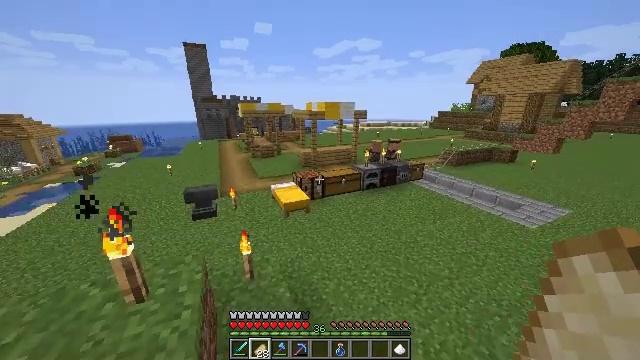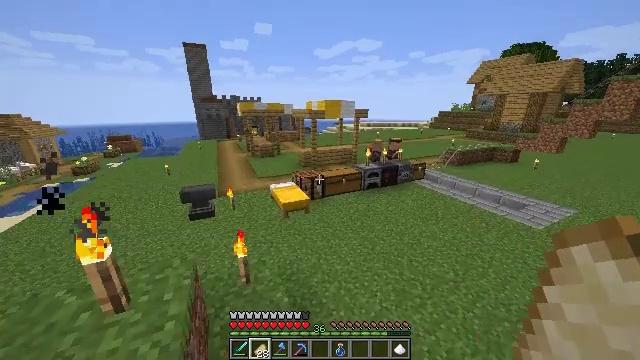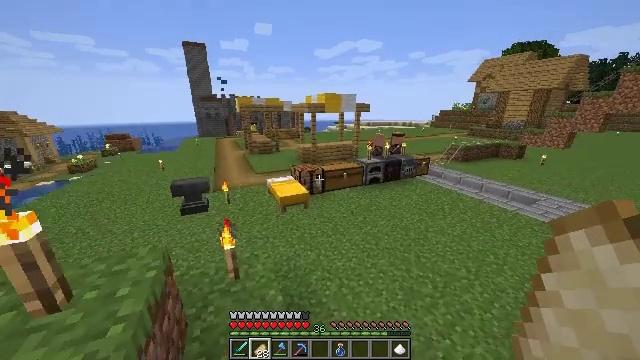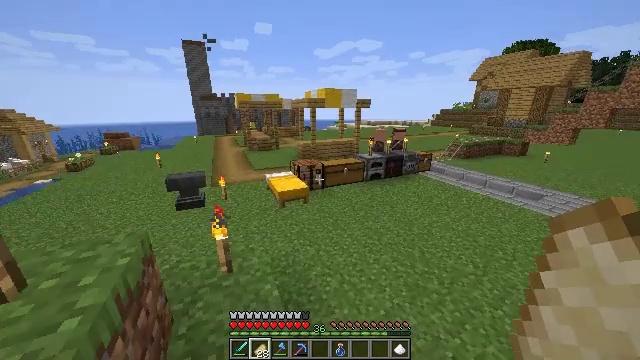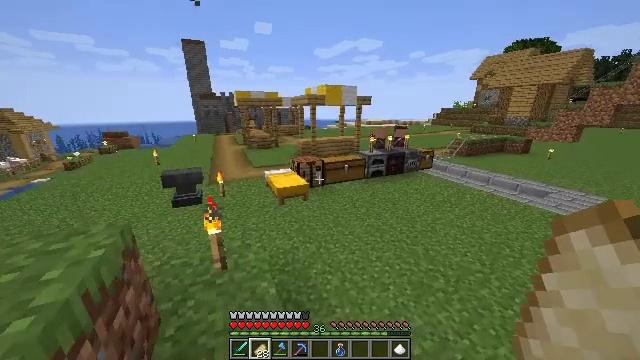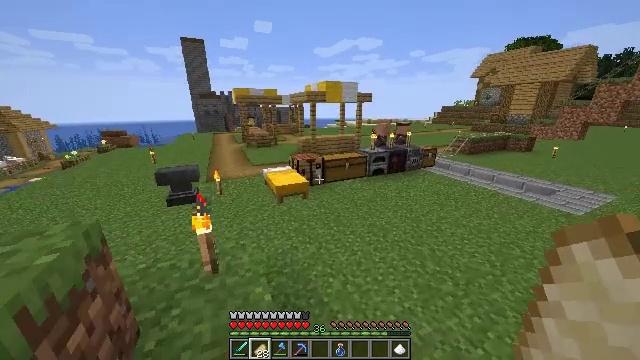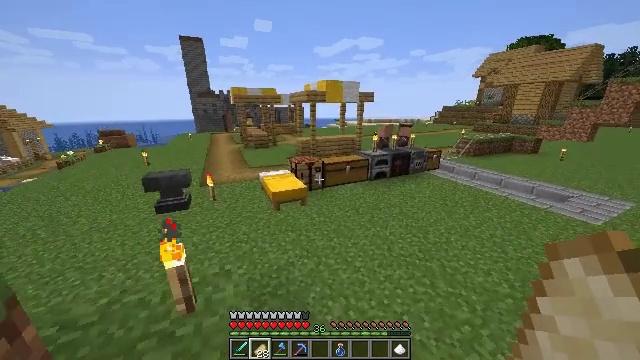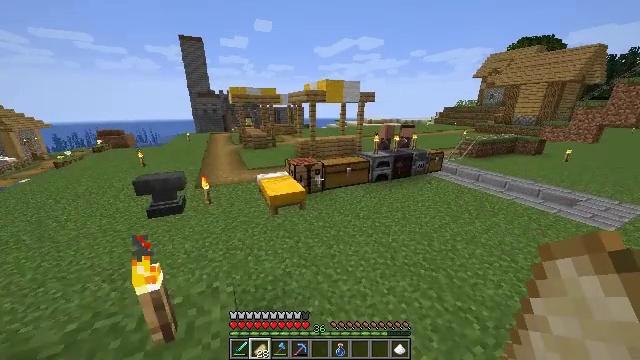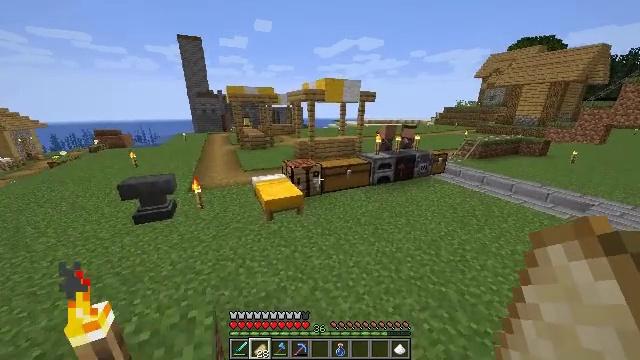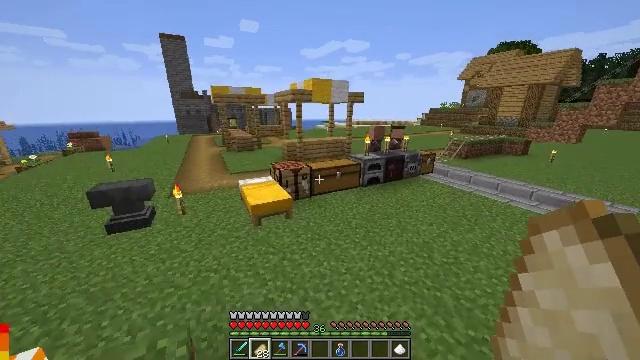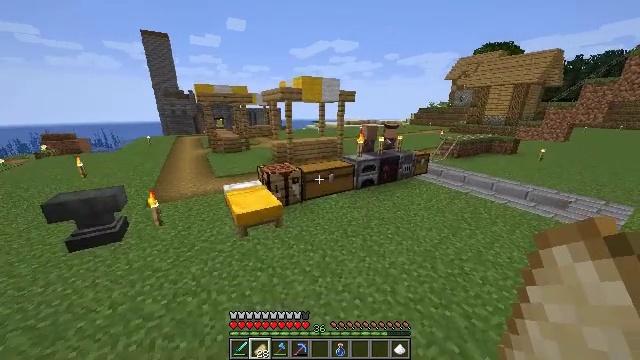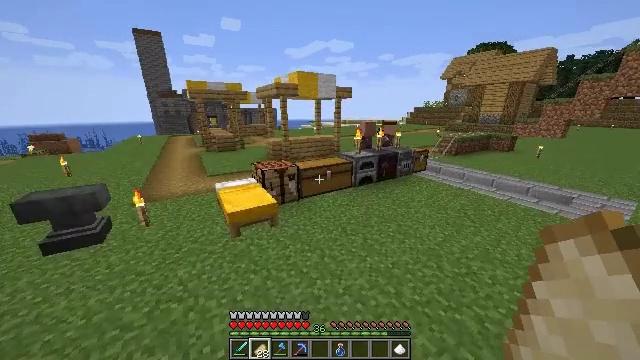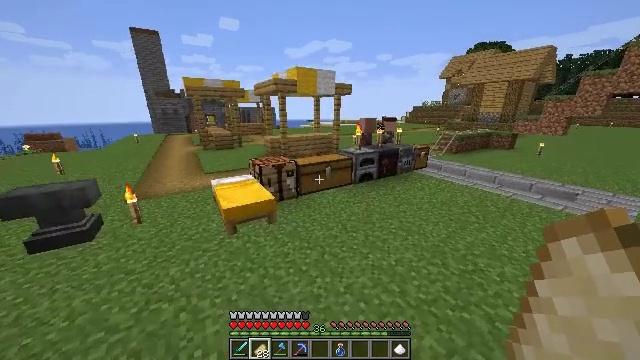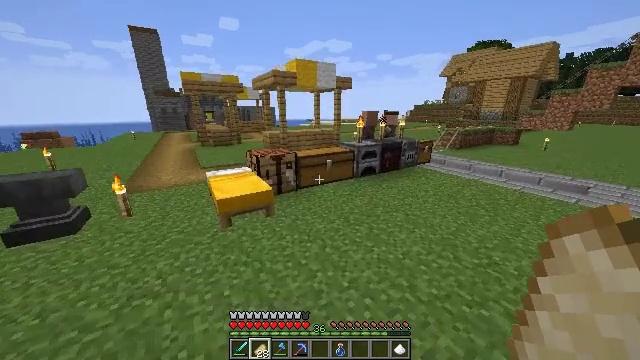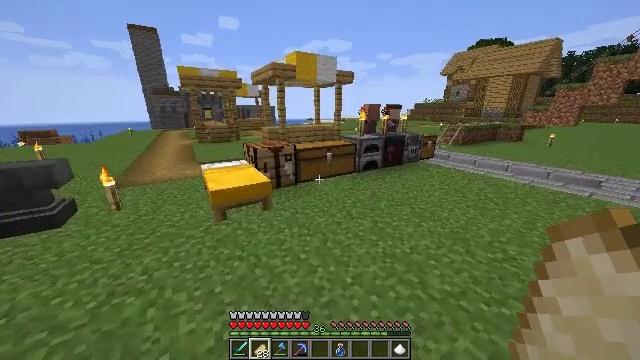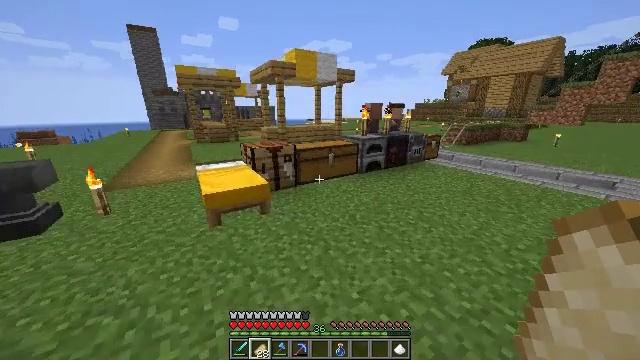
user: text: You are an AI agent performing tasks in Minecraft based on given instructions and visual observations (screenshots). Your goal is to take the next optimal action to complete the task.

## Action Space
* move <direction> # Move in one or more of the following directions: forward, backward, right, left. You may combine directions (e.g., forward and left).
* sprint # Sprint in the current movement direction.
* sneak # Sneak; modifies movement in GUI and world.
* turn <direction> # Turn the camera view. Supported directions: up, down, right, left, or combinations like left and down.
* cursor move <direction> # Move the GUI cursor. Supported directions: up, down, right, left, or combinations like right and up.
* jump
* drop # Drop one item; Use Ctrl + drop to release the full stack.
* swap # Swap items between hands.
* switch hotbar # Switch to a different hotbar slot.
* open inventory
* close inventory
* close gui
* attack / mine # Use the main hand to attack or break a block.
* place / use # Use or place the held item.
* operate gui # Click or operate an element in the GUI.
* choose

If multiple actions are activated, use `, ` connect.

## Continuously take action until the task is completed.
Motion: motion action
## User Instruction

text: Craft fermented spider eye in the crafting menu.
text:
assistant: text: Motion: move forward
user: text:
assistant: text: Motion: move forward, sprint
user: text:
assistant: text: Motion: move forward, sprint
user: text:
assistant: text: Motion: move forward, sprint
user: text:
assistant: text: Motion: move forward, sprint
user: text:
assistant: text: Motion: move forward
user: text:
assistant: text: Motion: move forward, sprint
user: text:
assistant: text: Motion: move forward, sprint
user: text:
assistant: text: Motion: move forward, sprint, turn right
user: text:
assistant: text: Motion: move forward, turn right
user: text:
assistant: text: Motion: move forward, turn right
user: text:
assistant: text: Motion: move forward
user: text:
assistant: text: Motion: move forward
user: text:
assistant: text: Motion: move forward, jump
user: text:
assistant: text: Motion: move forward, jump
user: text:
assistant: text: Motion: move forward, jump
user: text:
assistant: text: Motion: move forward, jump
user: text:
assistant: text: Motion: move forward, jump
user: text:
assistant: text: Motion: move forward, jump
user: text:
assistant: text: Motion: move forward, jump
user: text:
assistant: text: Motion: move forward, jump
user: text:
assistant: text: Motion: move forward, jump
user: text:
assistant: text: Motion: move forward, turn left, jump
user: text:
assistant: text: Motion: move forward, turn left, jump
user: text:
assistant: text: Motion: move forward, turn left and down, jump
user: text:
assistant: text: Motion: move forward, turn left, jump
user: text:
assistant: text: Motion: move forward, turn right and down
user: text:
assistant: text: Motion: turn right
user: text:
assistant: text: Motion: move right, turn right
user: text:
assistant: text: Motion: move forward and move right, turn right